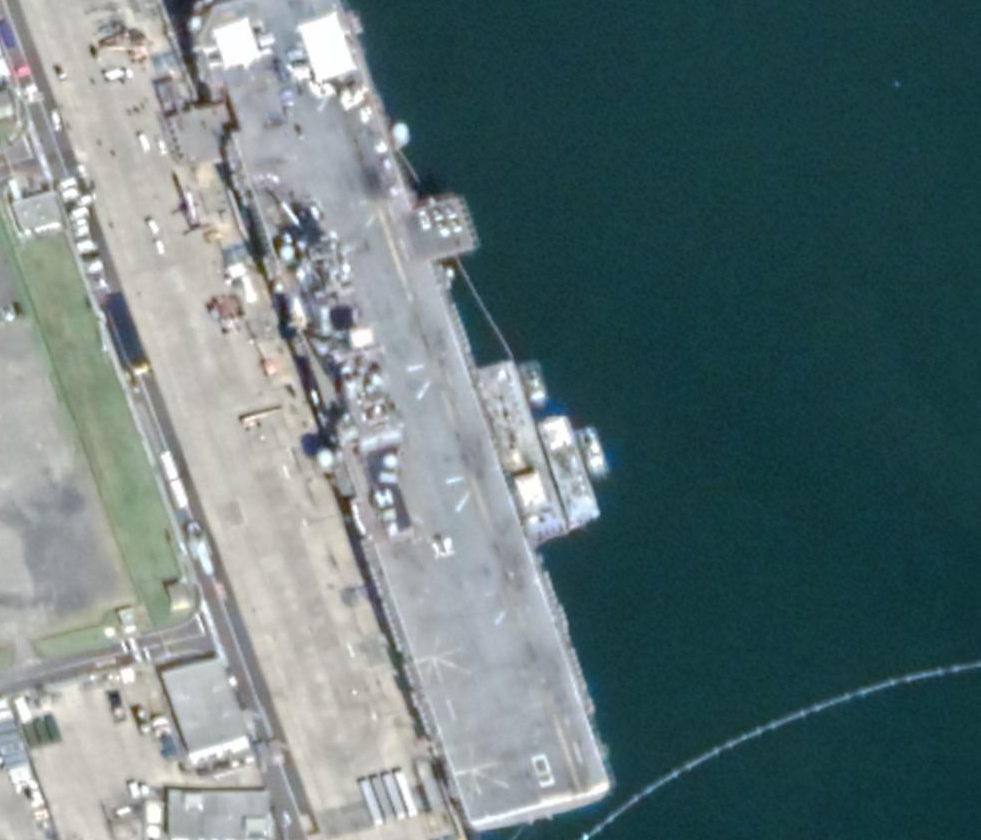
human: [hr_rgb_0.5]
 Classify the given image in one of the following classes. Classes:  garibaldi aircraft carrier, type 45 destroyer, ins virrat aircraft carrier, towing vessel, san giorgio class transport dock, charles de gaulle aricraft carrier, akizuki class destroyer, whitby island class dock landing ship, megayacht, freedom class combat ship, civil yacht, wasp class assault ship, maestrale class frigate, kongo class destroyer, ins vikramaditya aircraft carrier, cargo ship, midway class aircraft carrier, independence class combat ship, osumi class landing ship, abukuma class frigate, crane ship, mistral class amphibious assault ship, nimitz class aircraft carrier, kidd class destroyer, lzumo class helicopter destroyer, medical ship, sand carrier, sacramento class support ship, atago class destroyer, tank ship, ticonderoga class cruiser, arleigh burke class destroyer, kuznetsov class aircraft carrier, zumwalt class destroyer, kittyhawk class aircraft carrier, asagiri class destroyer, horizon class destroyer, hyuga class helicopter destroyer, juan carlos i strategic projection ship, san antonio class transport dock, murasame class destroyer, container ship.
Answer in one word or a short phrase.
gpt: Wasp class assault ship